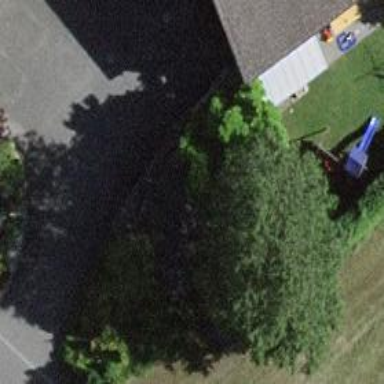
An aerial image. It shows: Garage building.